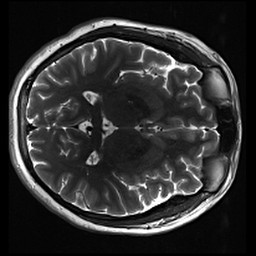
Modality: inplaneT2
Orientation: axial